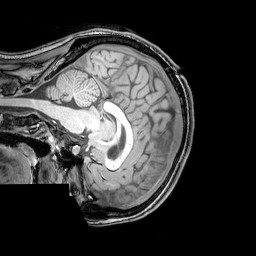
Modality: T1w
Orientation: sagittal
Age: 25
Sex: female
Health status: healthy
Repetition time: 0.081 s
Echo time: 0.037 s